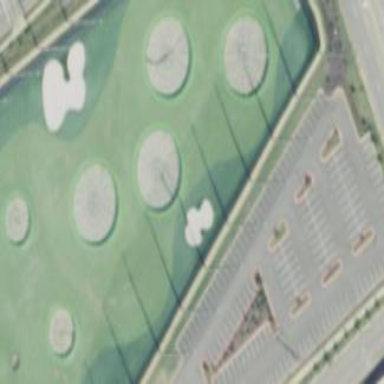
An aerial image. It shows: Golf course.